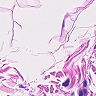
Metastatic tissue present: no